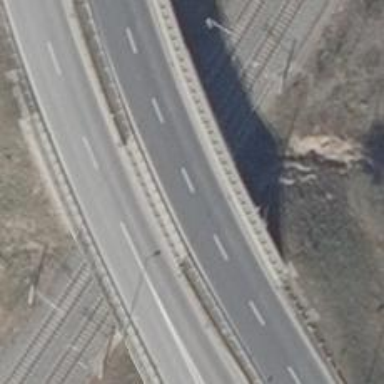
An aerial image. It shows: Tertiary road on asphalt surface. It goes over bridge with embankment.